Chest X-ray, AP view. Patient: 74 years old, sex F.
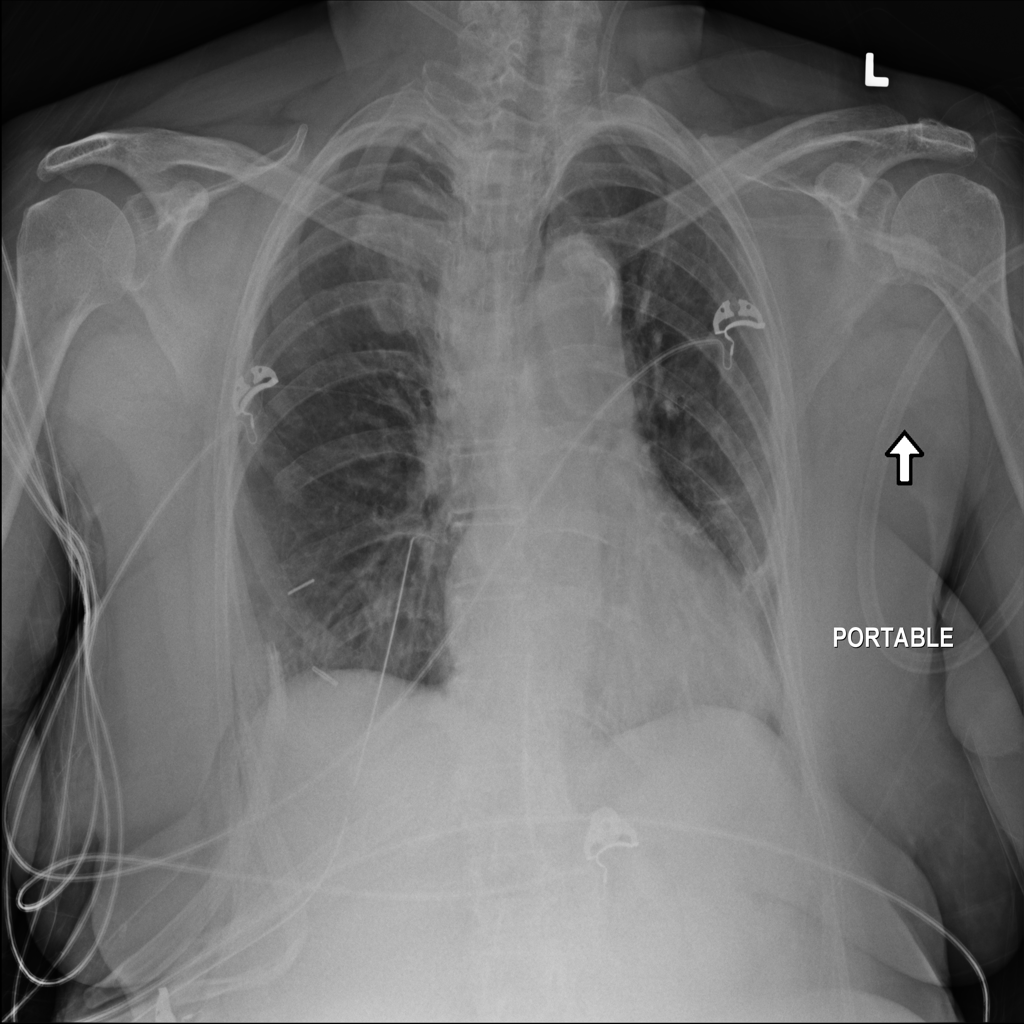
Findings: Mass